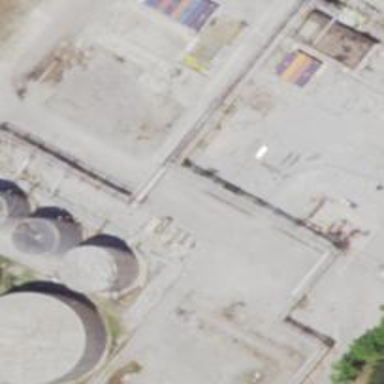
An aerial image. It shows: Storage tank that is man-made.